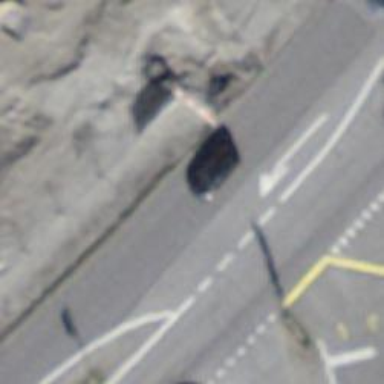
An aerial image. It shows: Road with traffic signals.